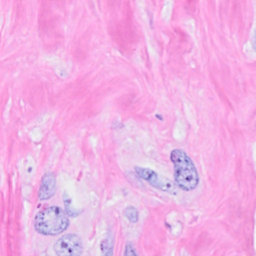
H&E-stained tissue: Breast